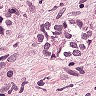
Metastatic tissue present: yes